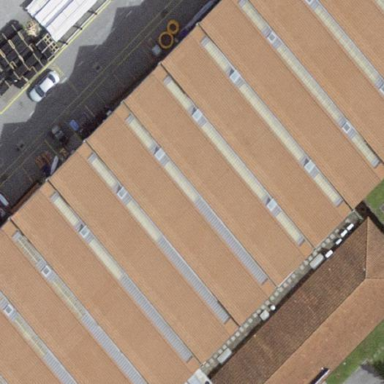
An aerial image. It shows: Industrial building.